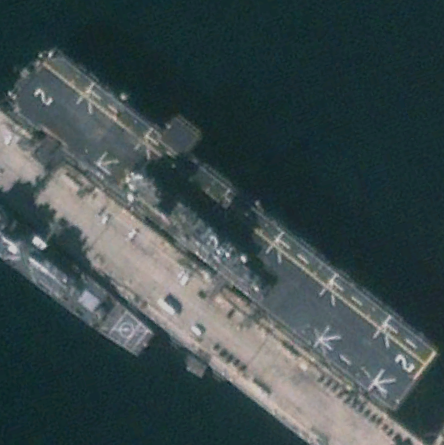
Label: assault